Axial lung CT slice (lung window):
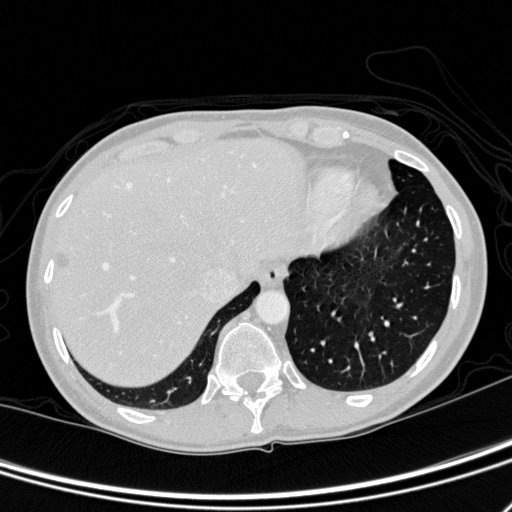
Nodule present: no